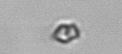
Label: Heterocapsa_rotundata